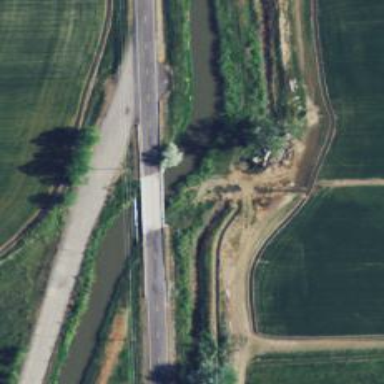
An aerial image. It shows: Tertiary road passing over bridge.